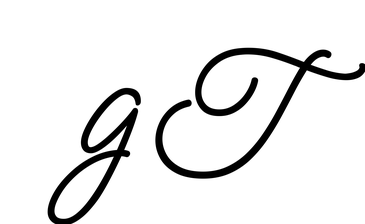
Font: MeowScript-Regular